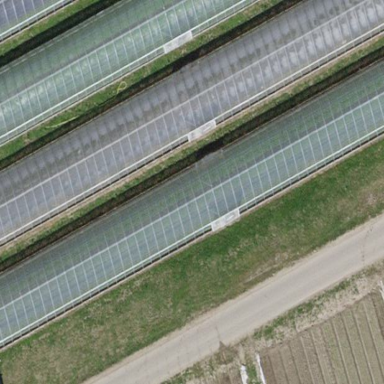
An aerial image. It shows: Greenhouse.